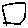
Label: square